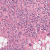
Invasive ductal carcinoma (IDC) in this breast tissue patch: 1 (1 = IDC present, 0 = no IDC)